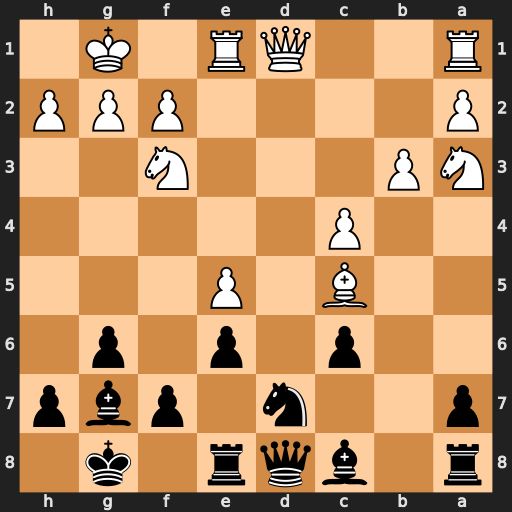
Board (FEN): r1bqr1k1/p2n1pbp/2p1p1p1/2B1P3/2P5/NP3N2/P4PPP/R2QR1K1
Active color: b
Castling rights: -
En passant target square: -
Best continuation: Nxc5